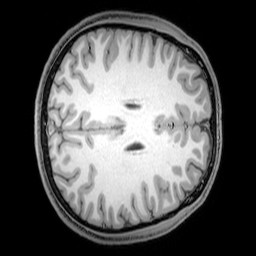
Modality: T1w
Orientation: axial
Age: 21
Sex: male
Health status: healthy
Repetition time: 0.081 s
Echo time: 0.037 s